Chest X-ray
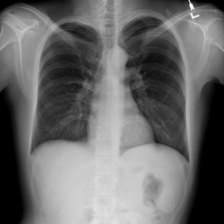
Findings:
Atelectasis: negative
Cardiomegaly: negative
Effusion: negative
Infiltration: negative
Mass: negative
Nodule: negative
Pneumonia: negative
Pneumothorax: negative
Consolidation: negative
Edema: negative
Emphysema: negative
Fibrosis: negative
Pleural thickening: negative
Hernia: negative